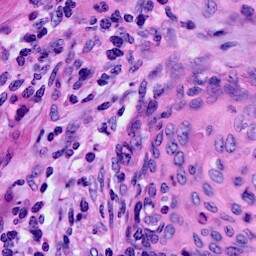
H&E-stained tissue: Cervix